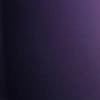
Label: space